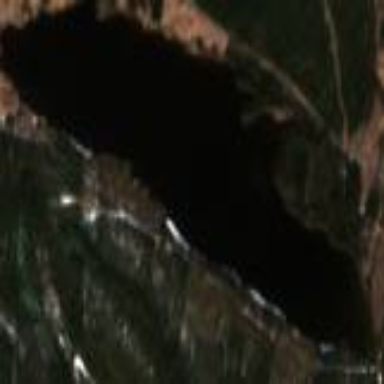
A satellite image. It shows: Lake with natural water.